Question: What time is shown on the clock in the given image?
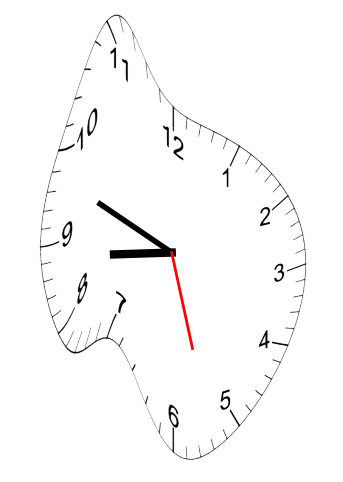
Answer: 08:48:27